Question: I want to create an android activity that looks like the one below this. This one has 4 layouts and one has a scroll view. When I add layouts, they get put on the bottom of each other or off the screen. How can I make them fit on one screen.

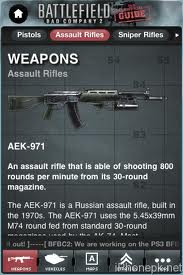
Answer: The <URL>:
'''
<LinearLayout ...>
<Button android:layout_weight="1" ... />
<Button android:layout_weight="1" ... />
</LinearLayout>
'''
Don't forget to set the dimension of the axis along which you want the view to grow to 0, i.e. if you want to stretch horizontally, set 'android:layout_width="0px"'.